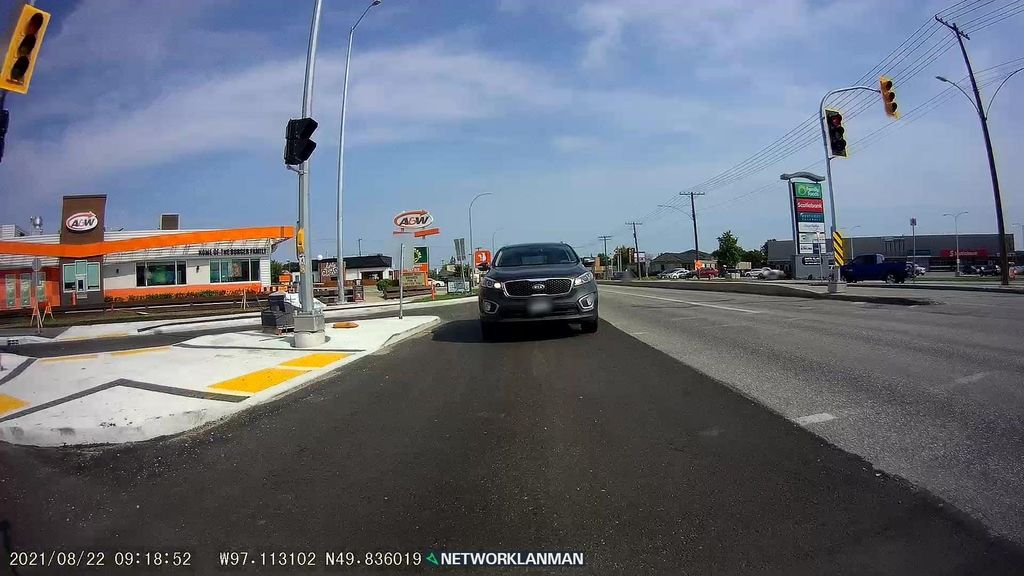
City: winnipeg